Question: I have this

and I am trying to select all users that are friends with a user given by username.
I tried something like this
'''
select friends.id_friend
from friends inner join users on users.id = friends.id_user
where users.Username = 'Dani'
'''
but I want access to the fields from users table.
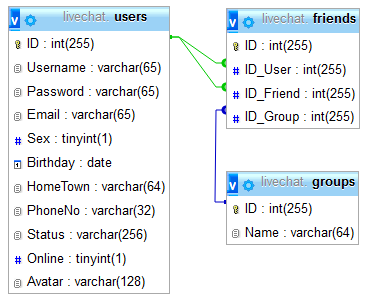
Answer: Youre going to need to join to the user table twice, like this (change SELECT to fit your needs):
'''
select user.*, friend.*
from friends user_friend_link
inner join users user on user.id = user_friend_link.id_user
inner join users friend on friend.id = user_friend_link.id_friend
where user.Username = 'Dani'!
'''
In this case, friends is a linking table between records in the users table. It associates one user record with another user record. To get user record info on both entities in the link table, you have to join it to both linking ids.